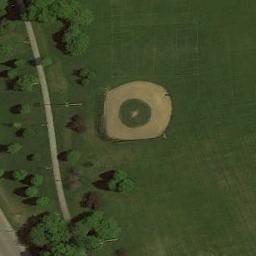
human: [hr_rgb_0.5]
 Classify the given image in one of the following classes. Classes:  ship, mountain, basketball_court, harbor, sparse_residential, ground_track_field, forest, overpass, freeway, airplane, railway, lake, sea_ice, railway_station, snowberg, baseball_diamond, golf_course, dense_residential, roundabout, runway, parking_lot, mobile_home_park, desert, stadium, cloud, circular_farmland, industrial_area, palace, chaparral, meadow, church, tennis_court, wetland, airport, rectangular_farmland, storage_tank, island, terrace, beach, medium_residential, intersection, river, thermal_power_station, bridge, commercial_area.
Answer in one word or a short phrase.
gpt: baseball_diamond